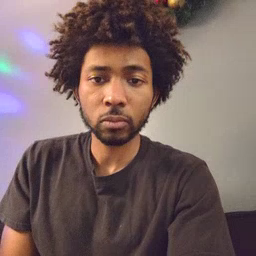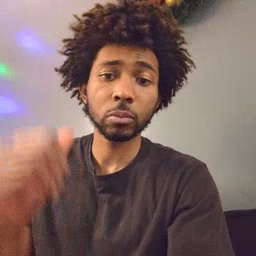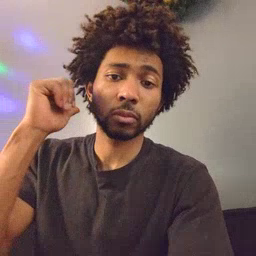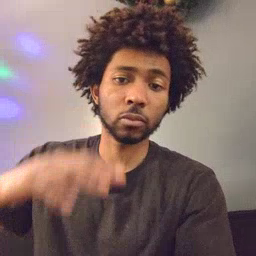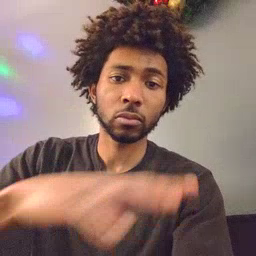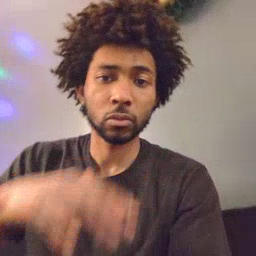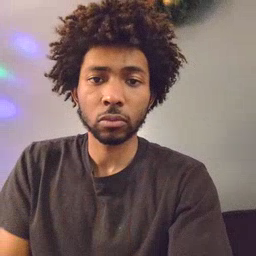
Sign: backyard